九年级 · 组合几何学
如图, 建筑工地划出了三角形安全区 $(\triangle A B C)$, 一人从 $A$ 点出发, 沿北偏东 $53^{\circ}$ 方向走 $50 m$到达 $C$ 点, 另一人从 $B$ 点出发, 沿北偏西 $53^{\circ}$ 方向走 $100 m$ 到达 $C$ 点, 则点 $A$ 与点 $B$ 相距 $\left(\tan 53^{\circ}=\right.$ $\left.\frac{4}{3}\right)(\quad)$

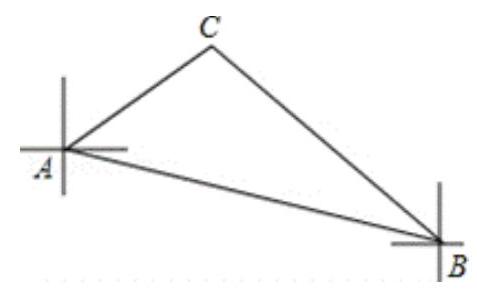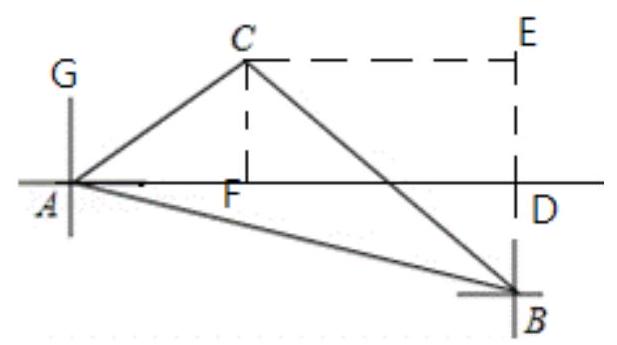
A. $30 \sqrt{15} m$
B. $30 \sqrt{17} m$
C. $40 \sqrt{10} m$
D. $130 m$
答案: B
解析: 【分析】

本题考查了解直角三角形, 方位角, 勾股定理得应用, 过 $C$ 作 $C F \perp A D, C E / / A D, B E / / A G$, 则 $\angle C E B=90^{\circ}$, 根据题意, 结合勾股定理, 求得 $A F=40, C F=D E=30, F D=C E=80, B E=60$,最后根据勾股定理可得 $A B$.

【解答】

解: 如图, 一人从 $A$ 点出发, 沿北偏东 $53^{\circ}$ 方向走 $50 m$ 到达 $C$ 点, 另一人从 $B$ 点出发, 沿北偏西 $53^{\circ}$ 方向走 $100 m$ 到达 $C$ 点，

过 $C$ 作 $C F \perp A D, C E / / A D, B E / / A G$, 则 $\angle C E B=90^{\circ}$,

$\therefore \angle G A C=\angle A C F=\angle E B C=\angle B C F=53^{\circ}, A C=50, B C=100$,

$$
\begin{gathered}
\because \tan 53^{\circ}=\frac{4}{3} \\
\therefore \frac{A F}{F C}=\frac{C E}{E B}=\frac{4}{3}
\end{gathered}
$$

在直角三角形 $A C F$ 和直角三角形 $B C E$ 中, 结合勾股定理可得

$A F=40, C F=D E=30, F D=C E=80, B E=60$,

$\therefore A D=120$,

$\therefore$ 根据勾股定理可得 $A B=\sqrt{120^{2}+30^{2}}=30 \sqrt{17}$

故选 $B$.